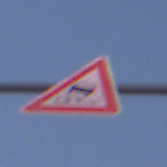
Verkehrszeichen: SchleuderOderRutschgefahr
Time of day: SunriseSunset
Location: Outdoor (Nature)
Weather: Clear
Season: NotSpecified
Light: Natural